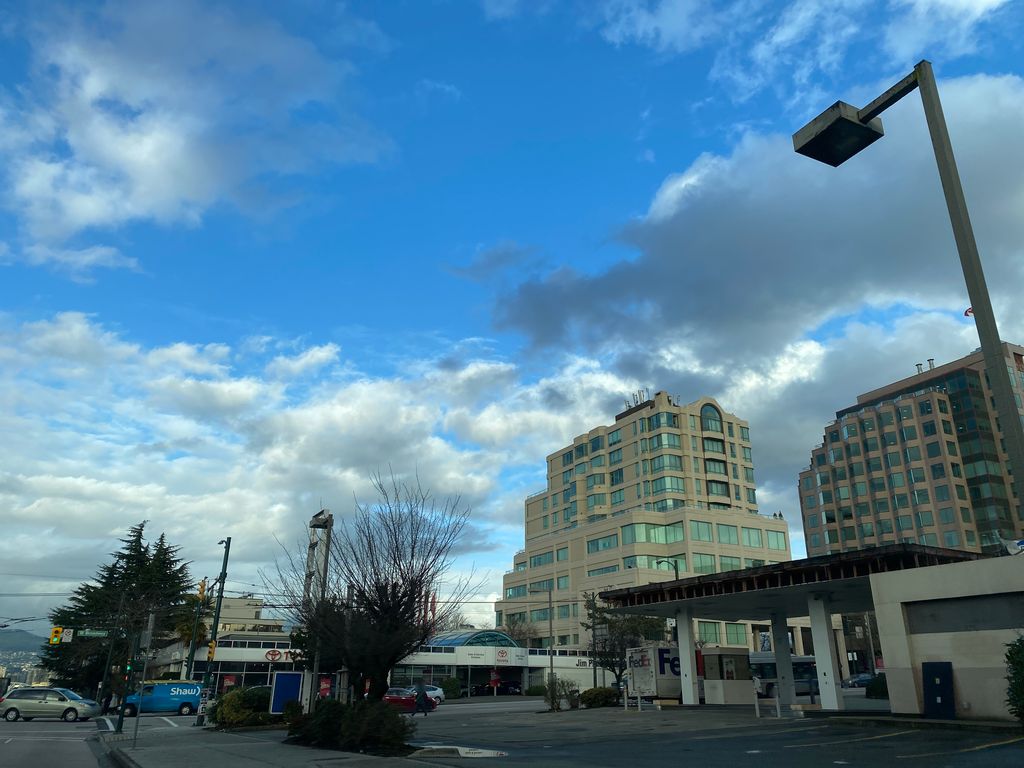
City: vancouver